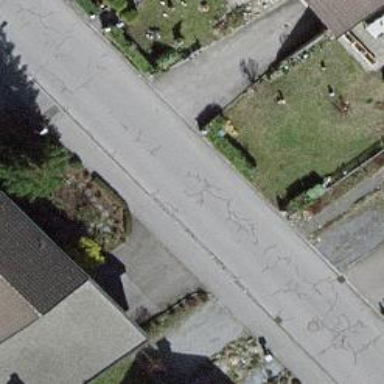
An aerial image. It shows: Traffic calming feature called choker.